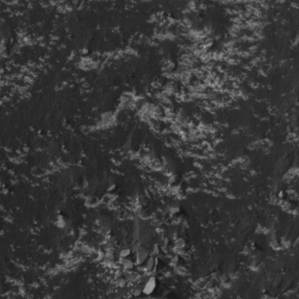
Label: frost